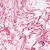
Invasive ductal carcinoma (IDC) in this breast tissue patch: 0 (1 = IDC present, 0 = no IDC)